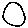
Label: circle